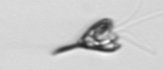
Label: Pyramimonas_longicauda